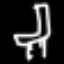
Label: chair